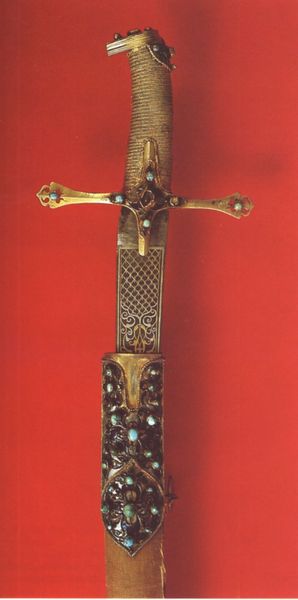
Titel: Spitzer Dolch
Institution: Budapest, Ungarisches Nationalmuseum
Schlagwörter: blau, kampf, schatten, holz, schmuck, türkis, rot, muster, ornament, schneide, steine, gold, diamanten, edelsteine, dekoration, verzierung, metall, scheide, griff, kreuz, seil, kupfer, schwert, ritter, verziert, dolch, mittelalter, krieger, besetzt, edelstein, museum, schaft, einfassung, schmucksteine, smaragd, hanf, rubine, sabel, smuck, safyr, safir